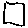
Label: square